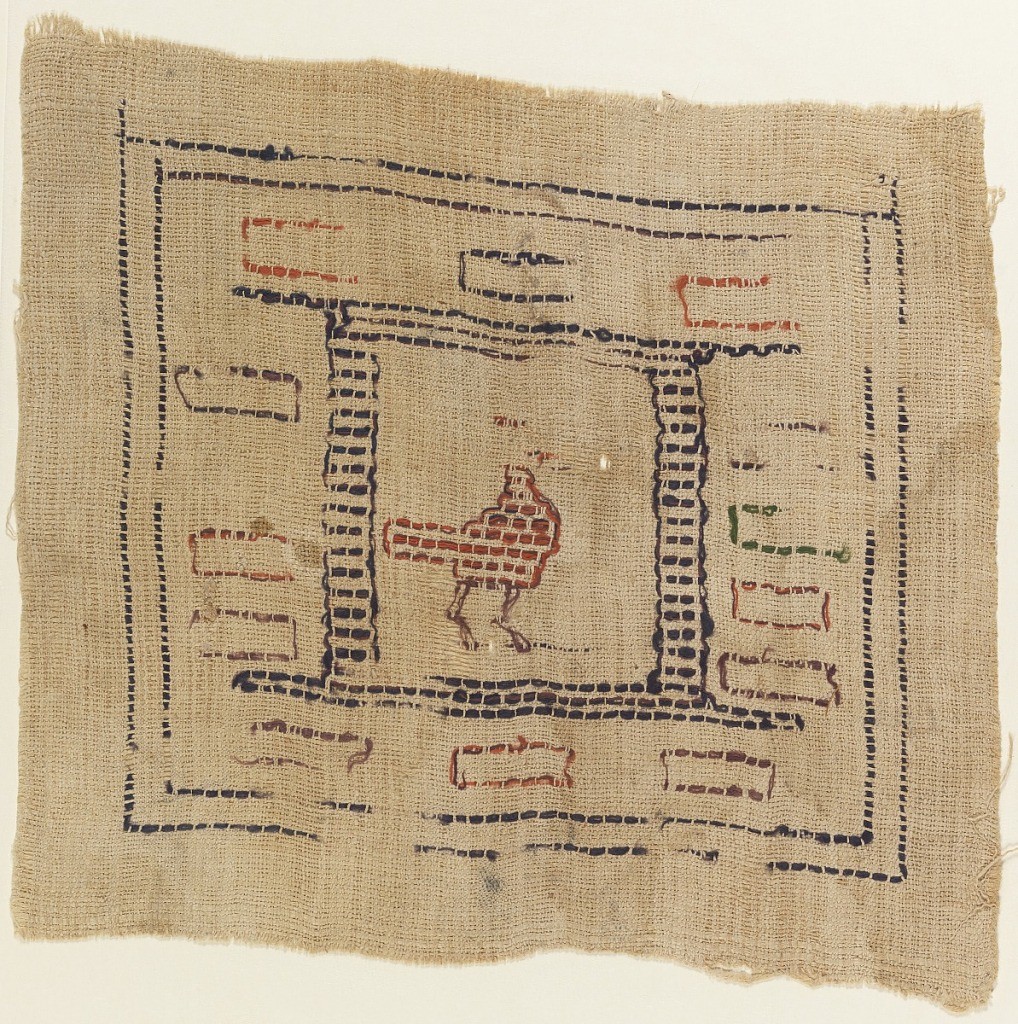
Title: early islamic
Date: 700–900
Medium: wool, linen Technique: embroidered on plain weave
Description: Square of woven linen embroidered with purple red and green showing a bird, surrounded by rectangles and within a square frame. Losses to embroidery.